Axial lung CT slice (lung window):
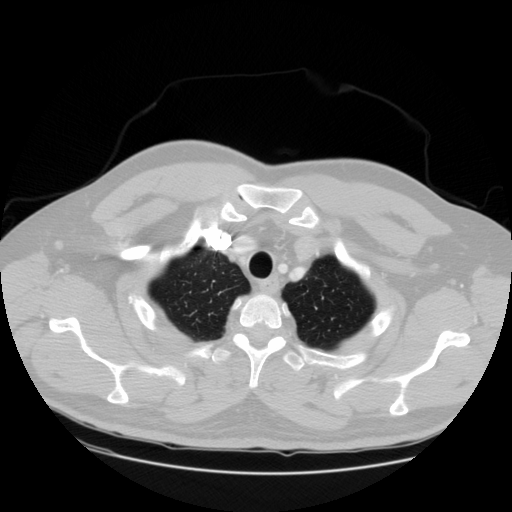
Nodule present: no